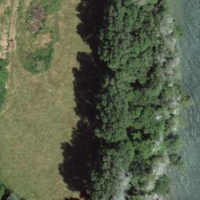
EUNIS habitat code: 53
Species observed at this site:
Aeshna cyanea
Mercurialis perennis
Equisetum telmateia